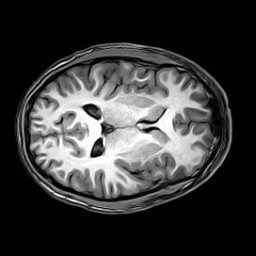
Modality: T1w
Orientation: axial
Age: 24
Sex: male